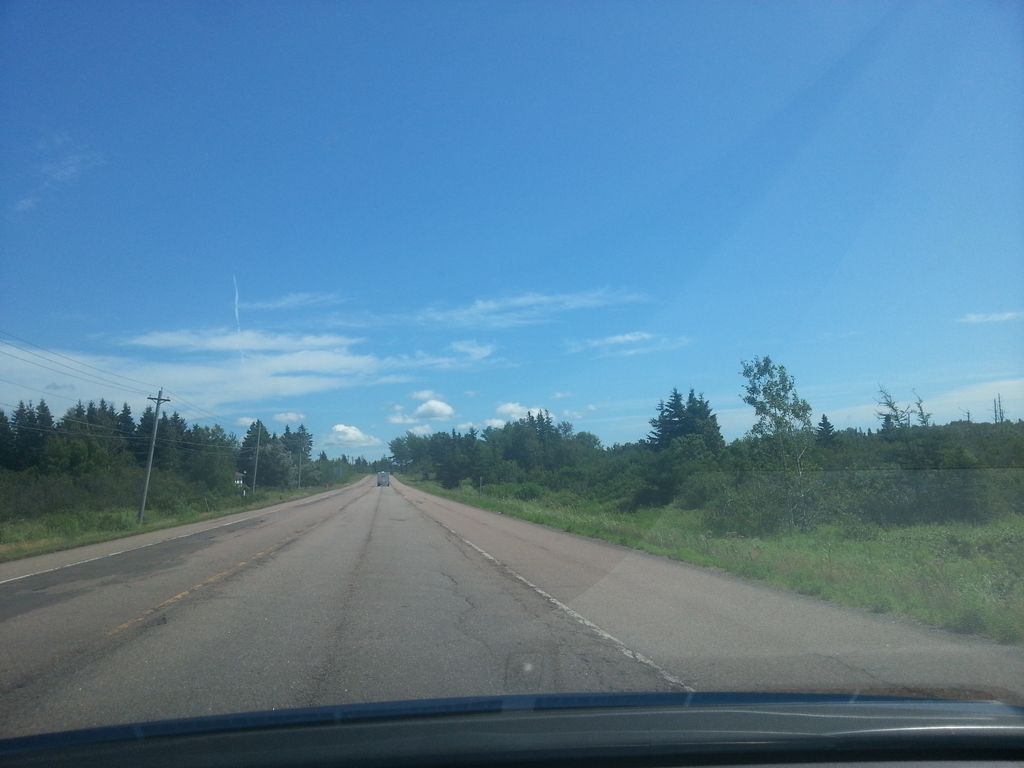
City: charlottetown